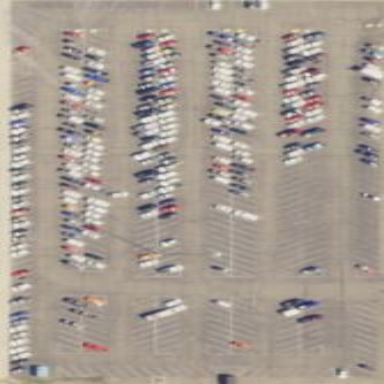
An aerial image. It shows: Parking area with surface.